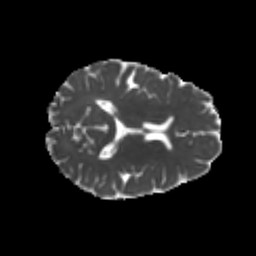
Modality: MD
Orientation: axial
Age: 19
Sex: female
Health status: healthy
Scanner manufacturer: philips
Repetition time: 7.389 s
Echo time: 0.08599 s